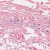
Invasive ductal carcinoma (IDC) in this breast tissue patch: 0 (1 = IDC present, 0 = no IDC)